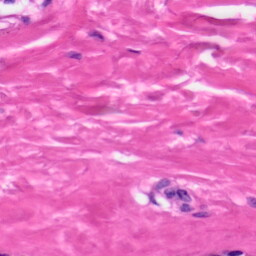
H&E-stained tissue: Skin